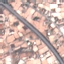
Land use / land cover class: Highway